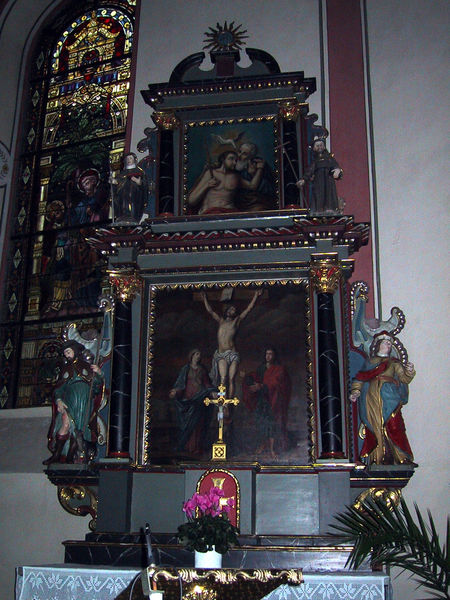
Titel: Rechtes Seitenaltarretabel mit Darstellung der Kreuzigung
Standort: Kesseling, St. Petrus und Maternus (EU - D - RP); Herkunftsort: Pützfeld (EU - D - RP)
Schlagwörter: blau, gemälde, gott, blume, fenster, kleid, schwarz, säulen, rot, barock, johannes, kirche, sonne, gold, pflanzen, engel, palmwedel, foto, kreuz, strahlen, altar, hochaltar, kapitelle, schnitzerei, skulpturen, christus, jesus, kreuzigung, heilige, maria, kirchenfenster, katholisch, orthodox